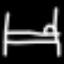
Label: bed